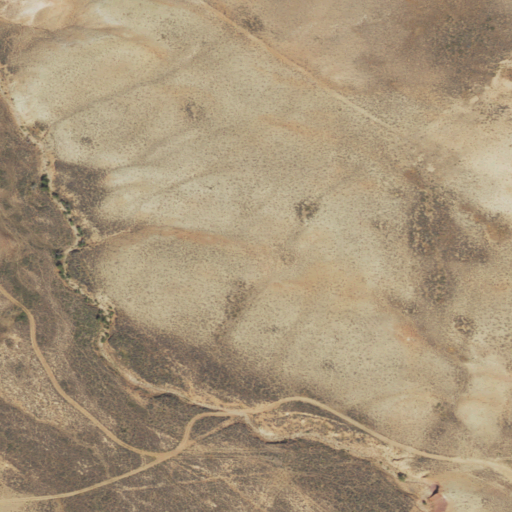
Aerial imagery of valley in Wyoming named Matthews Draw containing only shrub